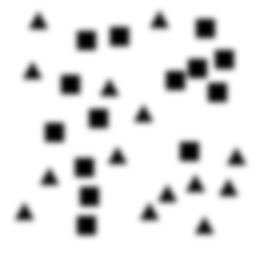
Squares: 14
Triangles: 14
Stars: 0
Total shapes: 28